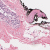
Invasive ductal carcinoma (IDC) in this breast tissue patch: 0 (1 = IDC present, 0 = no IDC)